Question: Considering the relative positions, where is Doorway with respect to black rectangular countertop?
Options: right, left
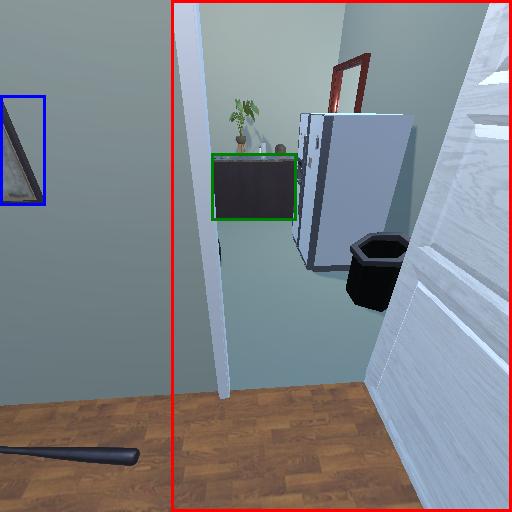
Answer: right